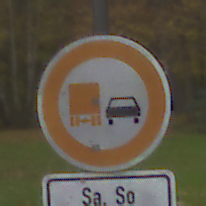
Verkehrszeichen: UeberholverbotKraftfahrzeuge
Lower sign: ZeitangabenMitBeschraenkungAufWochentage9
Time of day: Midday
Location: Outdoor (Nature)
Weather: Overcast
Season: Autumn
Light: Natural